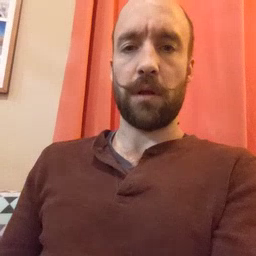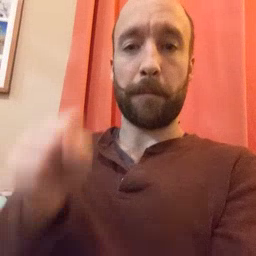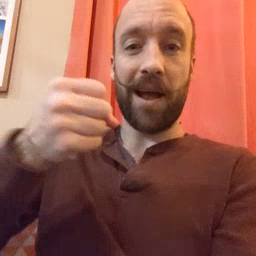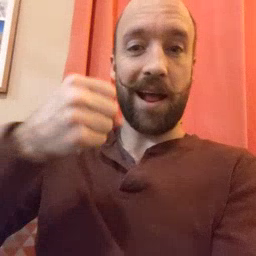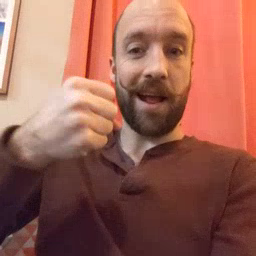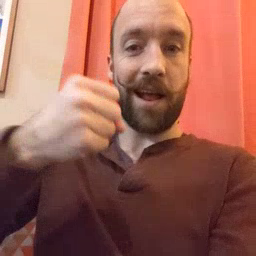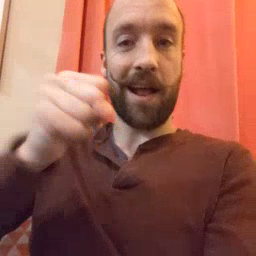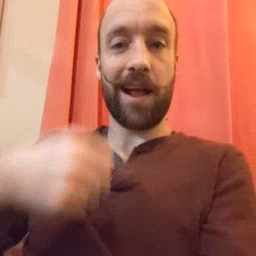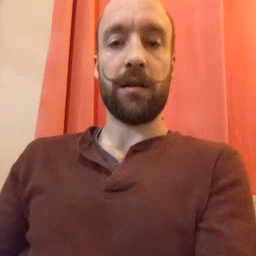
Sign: make